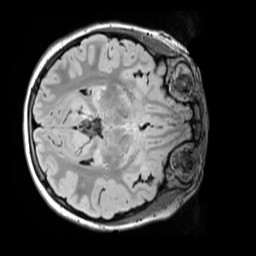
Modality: FLAIR
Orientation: axial
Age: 12
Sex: female
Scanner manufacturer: siemens
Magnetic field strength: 3 T
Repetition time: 5 s
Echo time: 0.388 s